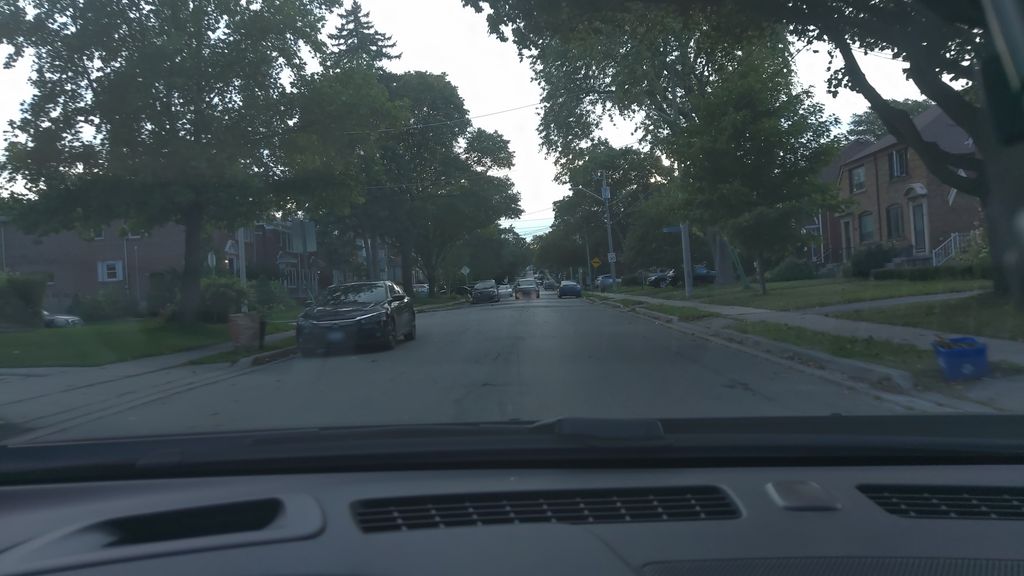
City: toronto